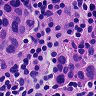
Metastatic tissue present: yes